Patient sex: F
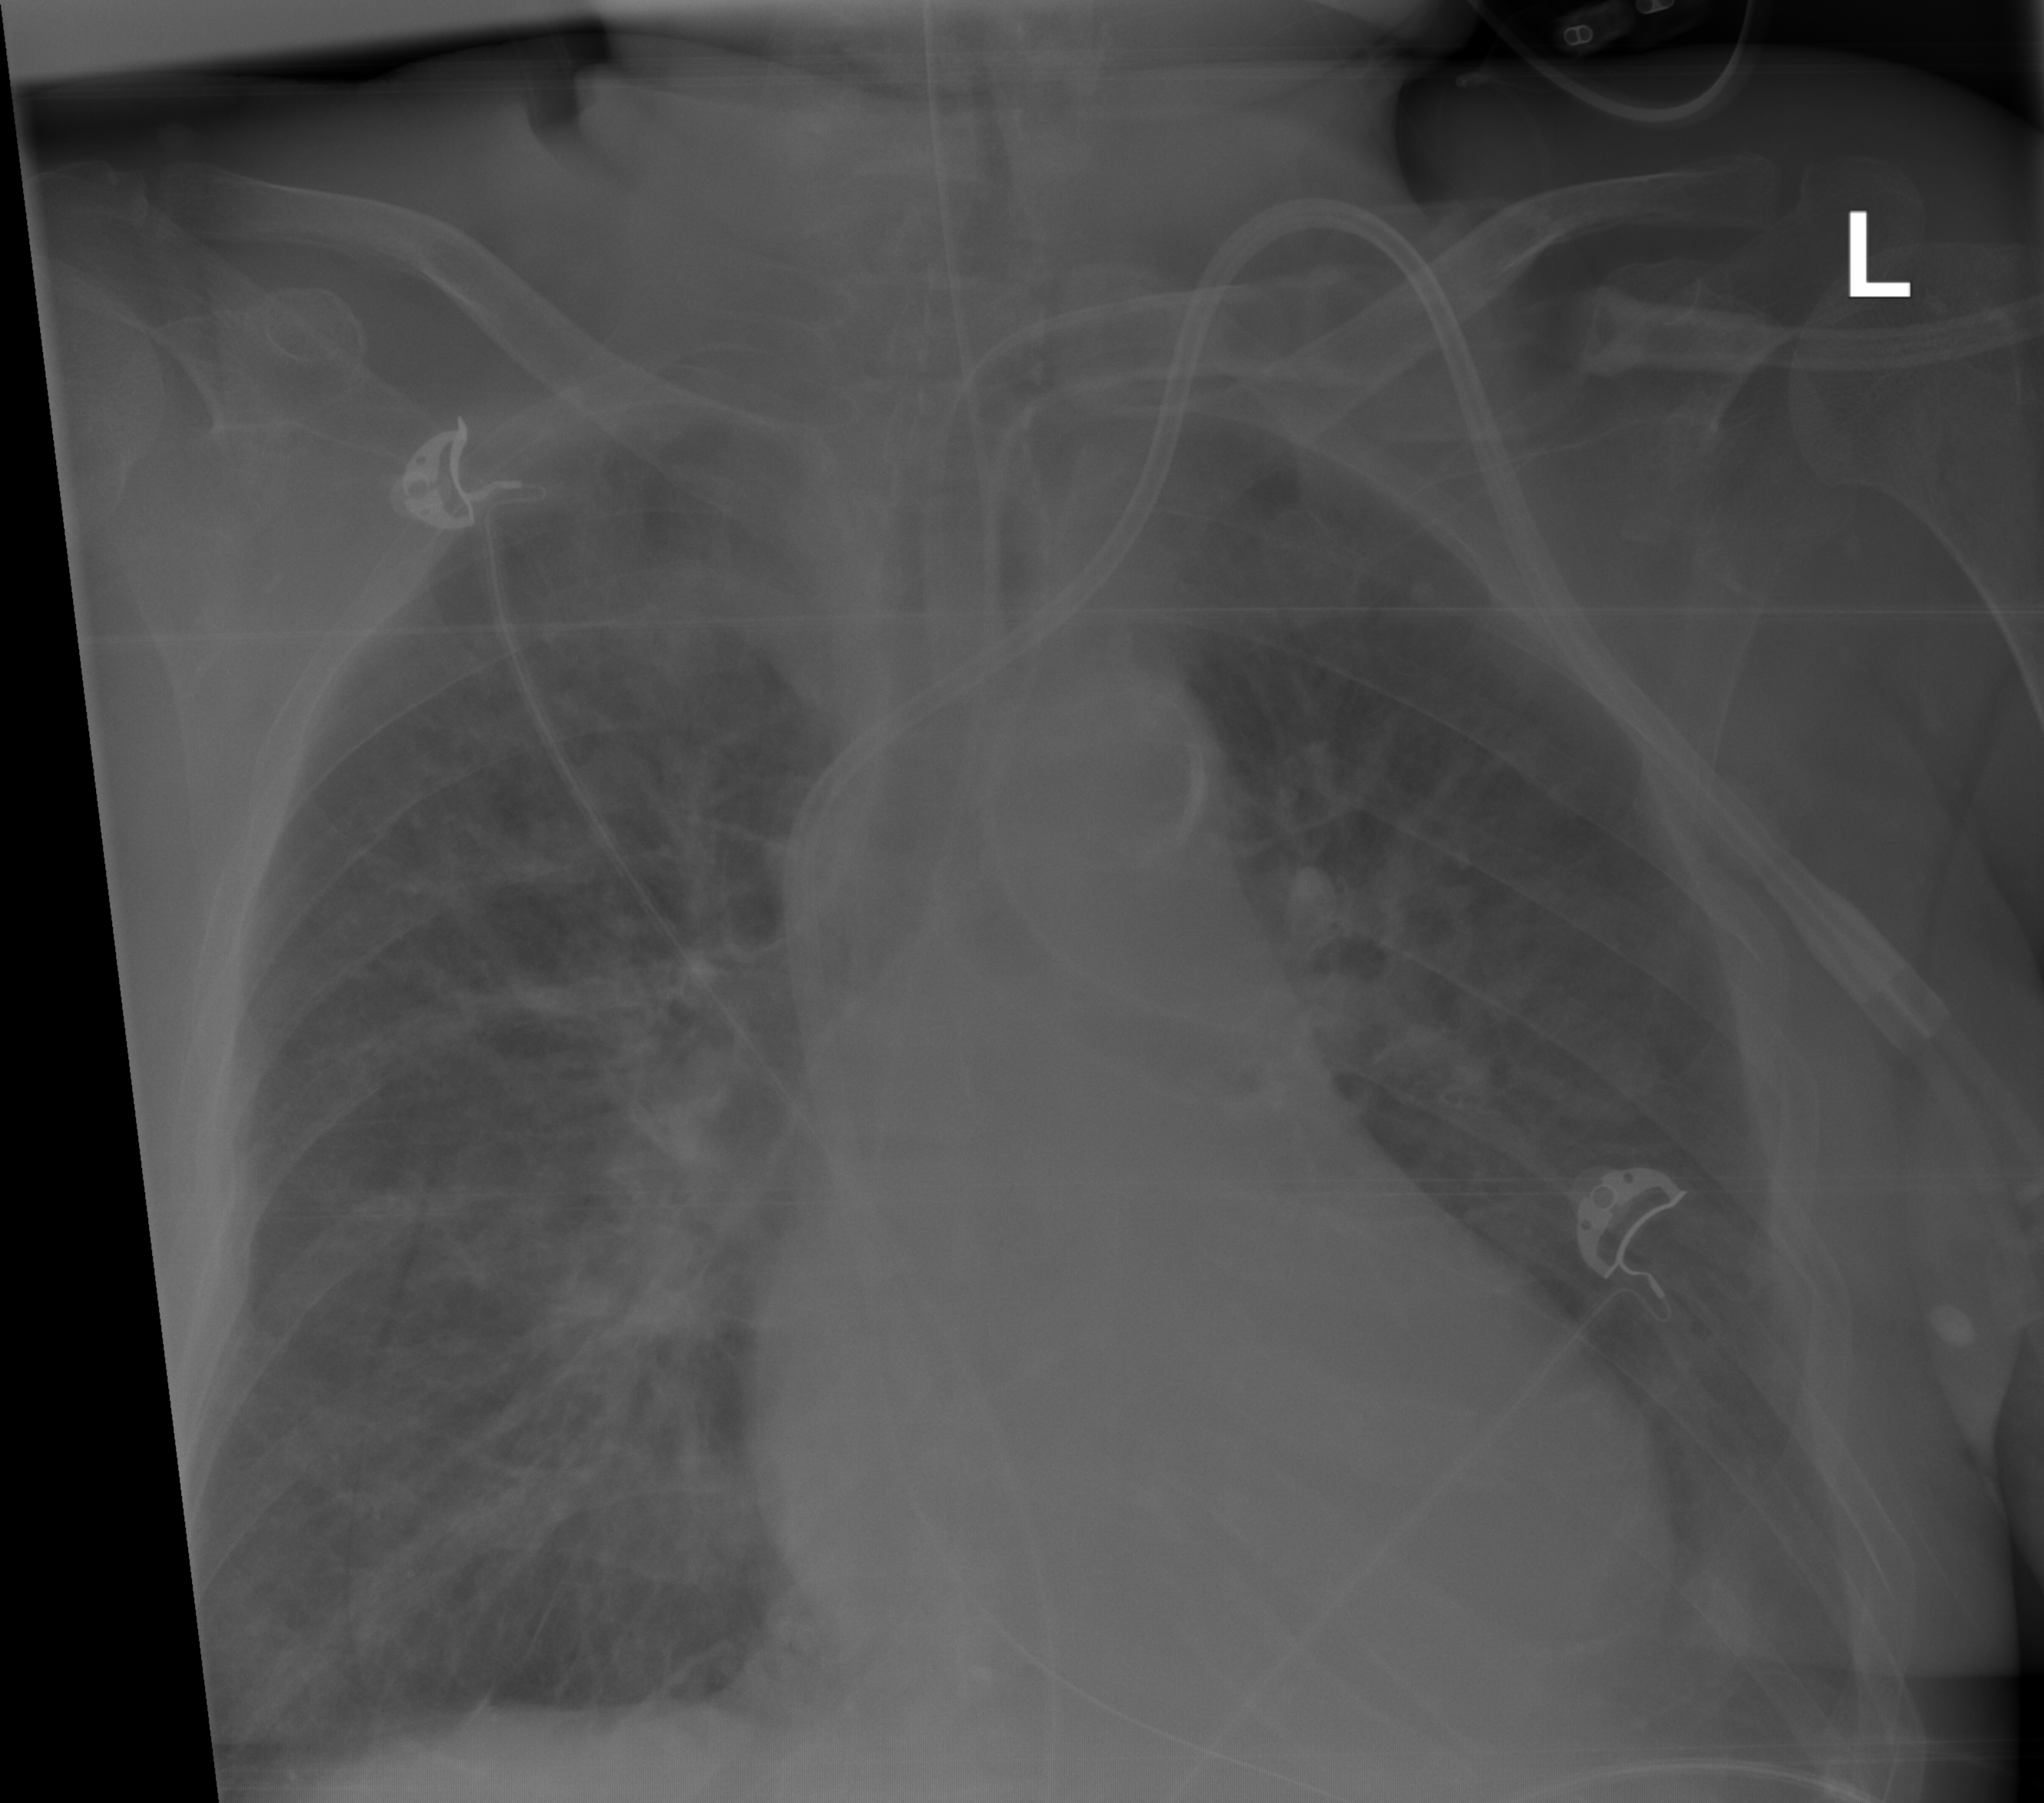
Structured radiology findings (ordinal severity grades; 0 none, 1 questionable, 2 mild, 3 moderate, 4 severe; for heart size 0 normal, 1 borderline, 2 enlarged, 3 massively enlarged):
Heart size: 0
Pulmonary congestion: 0
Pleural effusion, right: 0
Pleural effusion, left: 0
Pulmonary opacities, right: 3
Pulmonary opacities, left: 2
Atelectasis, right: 2
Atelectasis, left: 2